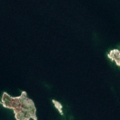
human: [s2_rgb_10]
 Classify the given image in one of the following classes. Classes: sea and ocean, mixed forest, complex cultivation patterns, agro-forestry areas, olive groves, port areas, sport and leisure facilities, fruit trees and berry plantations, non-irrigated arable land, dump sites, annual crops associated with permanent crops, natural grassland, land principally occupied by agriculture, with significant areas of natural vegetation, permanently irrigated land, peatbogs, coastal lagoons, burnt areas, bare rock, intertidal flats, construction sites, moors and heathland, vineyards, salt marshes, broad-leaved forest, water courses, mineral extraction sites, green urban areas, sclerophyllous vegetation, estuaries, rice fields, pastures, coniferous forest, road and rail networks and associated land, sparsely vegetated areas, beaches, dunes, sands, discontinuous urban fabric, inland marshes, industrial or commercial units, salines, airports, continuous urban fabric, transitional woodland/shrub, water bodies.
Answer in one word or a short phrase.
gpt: sea and ocean